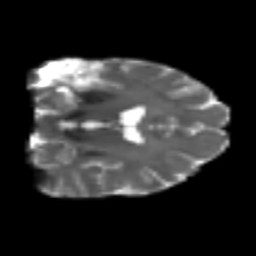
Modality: T2w
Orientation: coronal
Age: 50
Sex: male
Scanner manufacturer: siemens
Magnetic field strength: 3 T
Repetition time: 4.999 s
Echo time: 0.07946 s